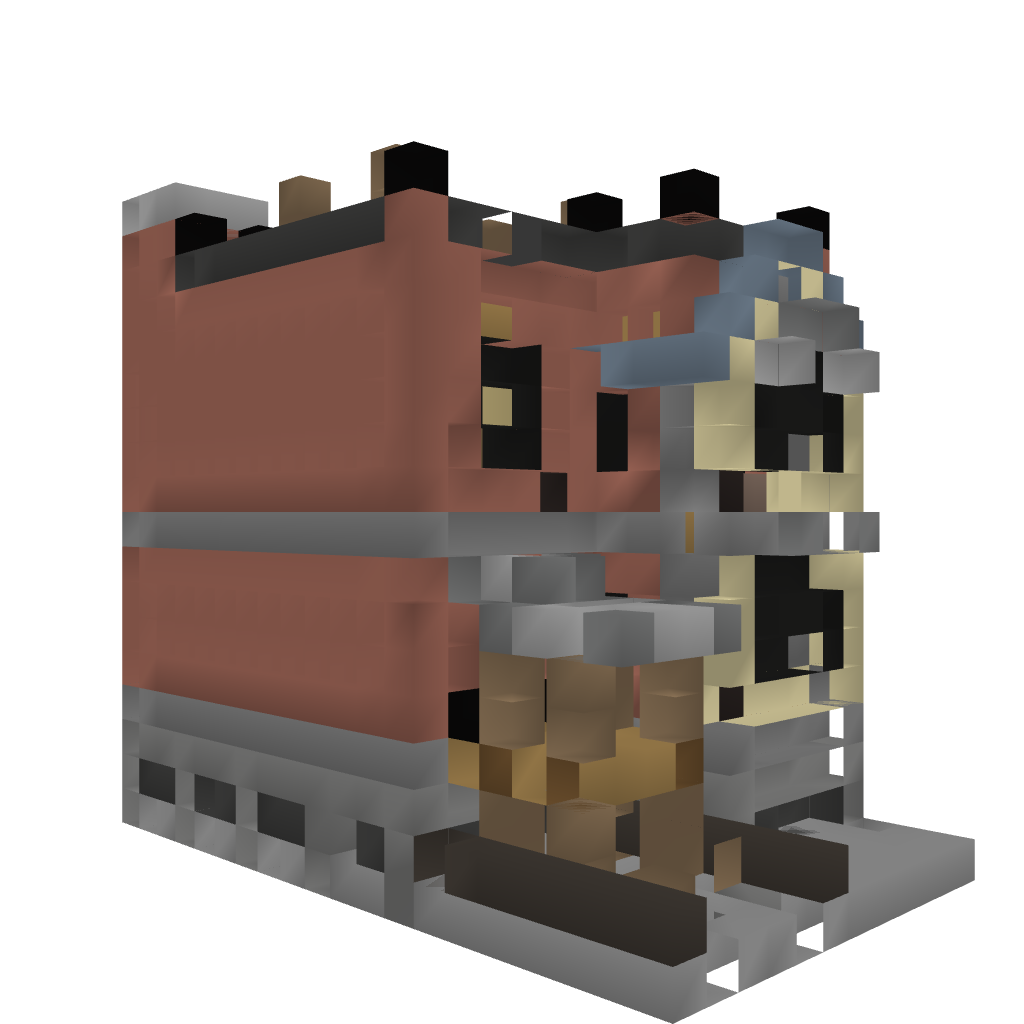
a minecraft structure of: Town House